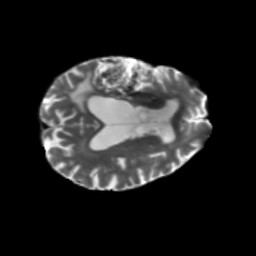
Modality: T2w
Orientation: axial
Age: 68
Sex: male
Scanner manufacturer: siemens
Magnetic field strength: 3 T
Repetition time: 5.25 s
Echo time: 0.08 s